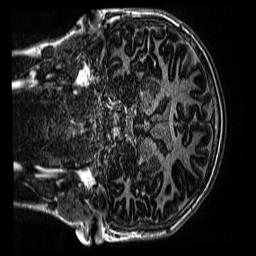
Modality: MP2RAGE
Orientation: coronal
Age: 13
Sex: male
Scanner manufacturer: siemens
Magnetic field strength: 3 T
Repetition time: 4 s
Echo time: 0.00299 s